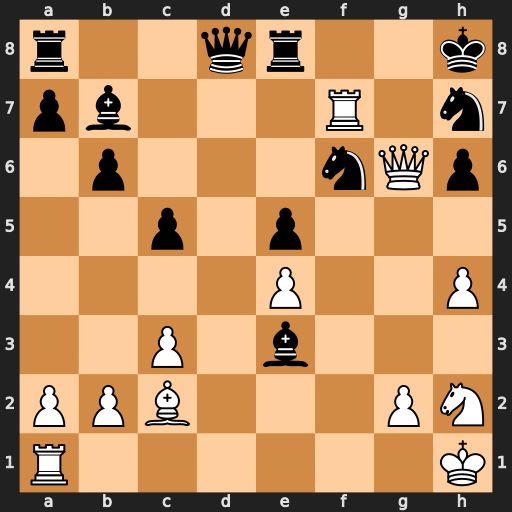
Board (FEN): r2qr2k/pb3R1n/1p3nQp/2p1p3/4P2P/2P1b3/PPB3PN/R6K
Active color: w
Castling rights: -
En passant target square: -
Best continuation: Qg7#